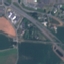
Land use / land cover: Highway